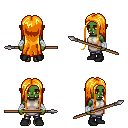
a pixel art fantasy rpg character, female body template, orc, green skin, white tunic, metal pants, light blonde extra-long hairstyle, white cloth bandages, black shoes, spear, four views (front, back, left, right), 2x2 character sprite sheet, small pixel art, hard edges, no anti-aliasing